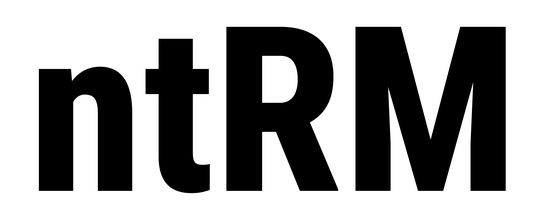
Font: Roboto_Condensed_ExtraBold